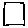
Label: square